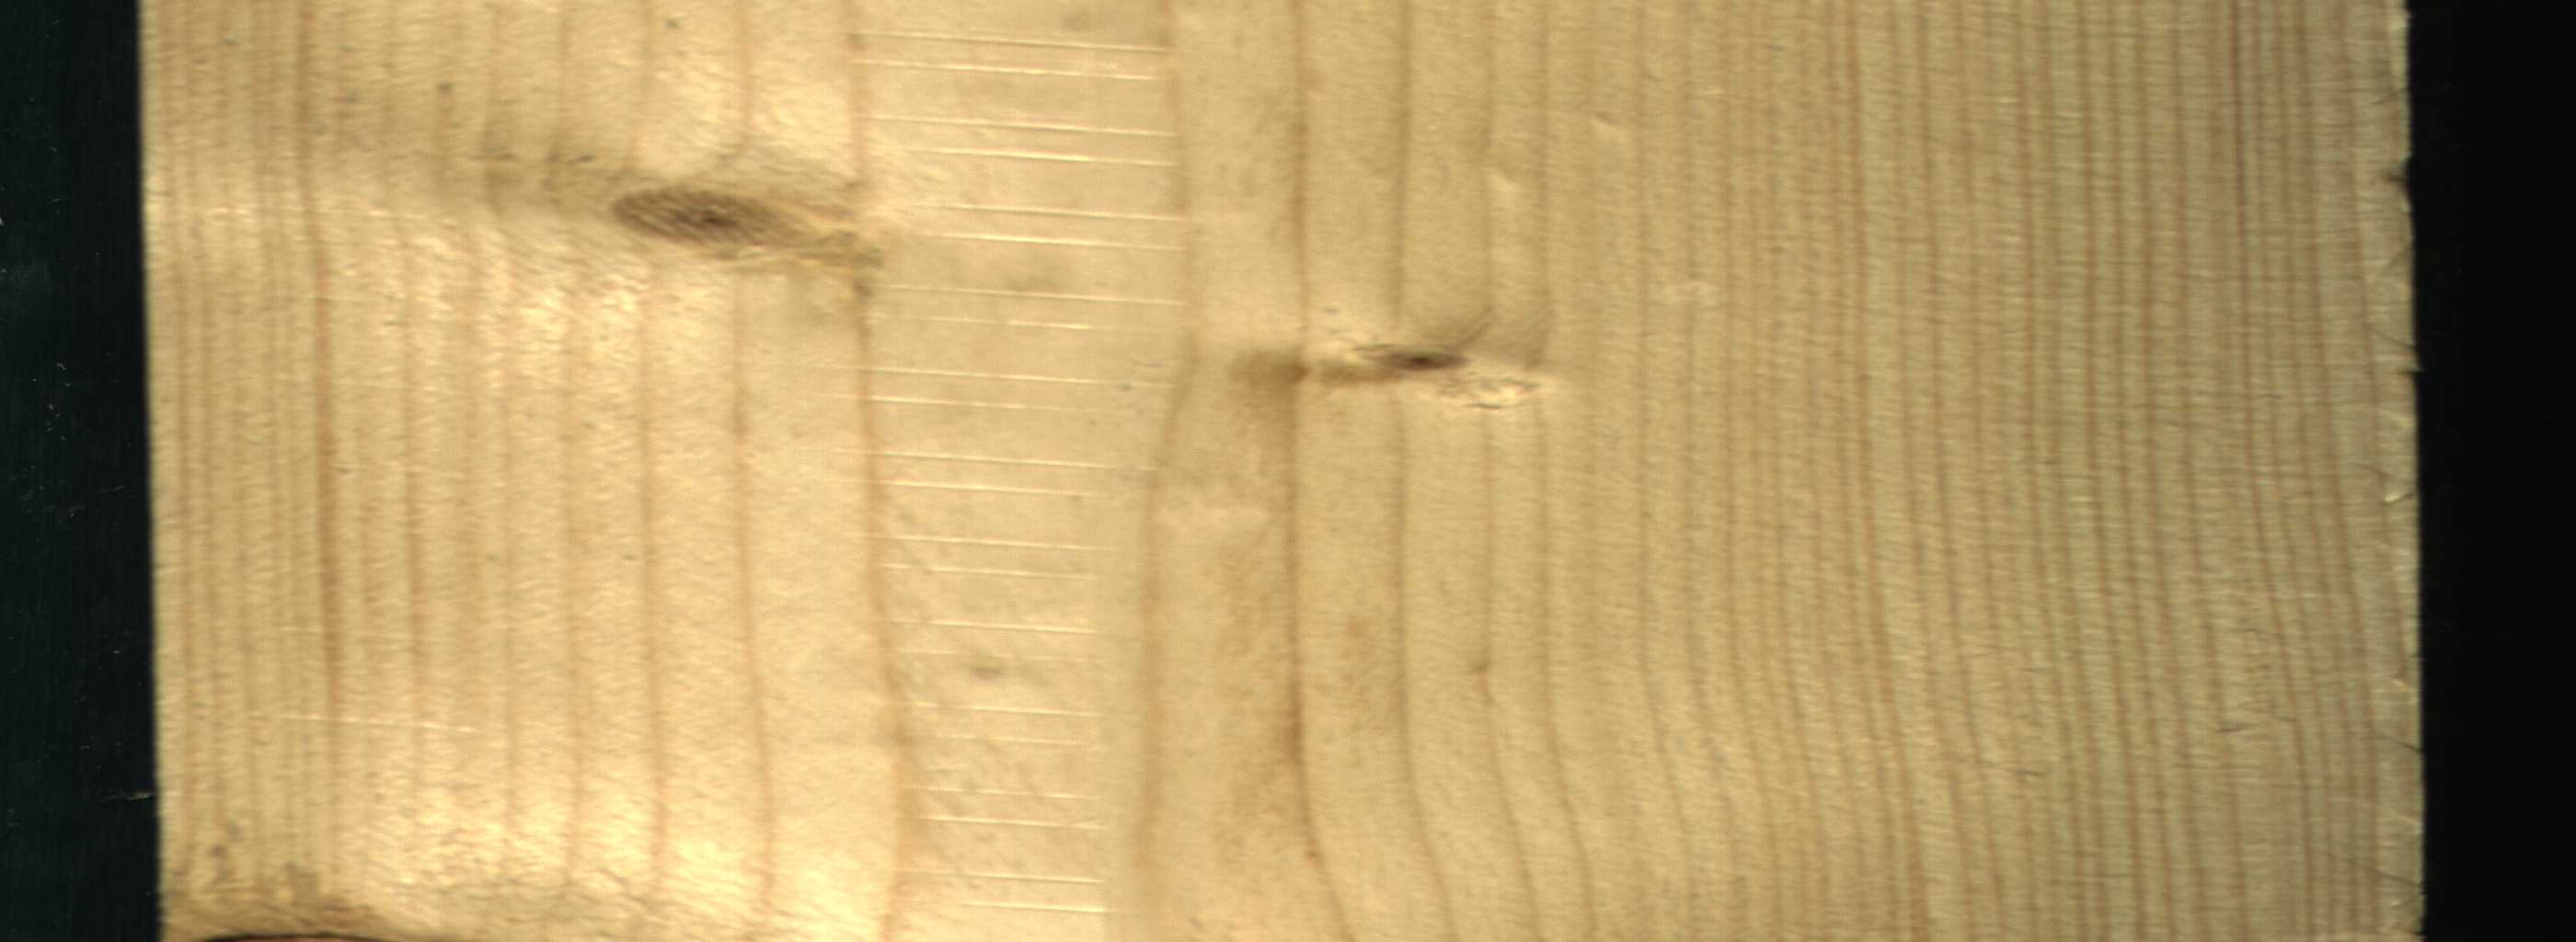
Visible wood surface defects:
Dead_Knot
Live_Knot
Live_Knot